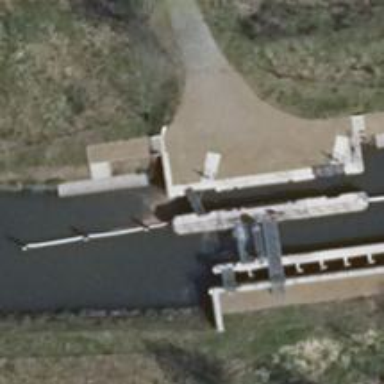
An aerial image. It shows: Lock gate on waterway.